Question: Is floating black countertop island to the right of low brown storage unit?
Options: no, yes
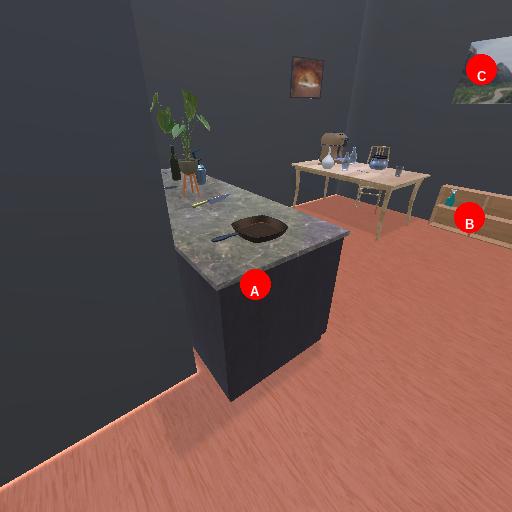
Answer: no